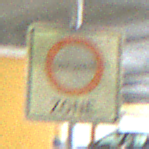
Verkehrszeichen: BeginnUmweltzone
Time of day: NotSpecified
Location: Indoor (Special)
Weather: NotSpecified
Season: NotSpecified
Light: Artificial